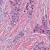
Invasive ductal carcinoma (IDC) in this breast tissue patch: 1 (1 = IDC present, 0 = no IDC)